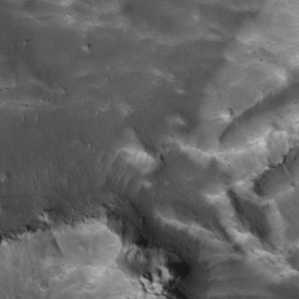
Label: non_frost